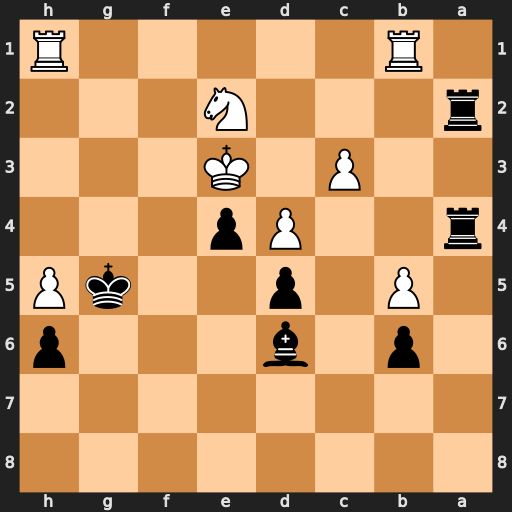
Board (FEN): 8/8/1p1b3p/1P1p2kP/r2Pp3/2P1K3/r3N3/1R5R
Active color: b
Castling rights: -
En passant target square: -
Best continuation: Rxe2+ Kxe2 Ra2+